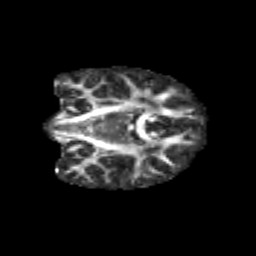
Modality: FA
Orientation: coronal
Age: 11
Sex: male
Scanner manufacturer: siemens
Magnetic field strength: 3 T
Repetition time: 3.8 s
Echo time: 0.07 s